Question: i have a problem in certain company in germany. They use proxy in their network and my program cant communicate with server.
IE works with this settings:

It means:
Automatically detect settings
This is the code:
'''
public static bool CompleteValidation(string regKey)
{
string uri = "***";
int c = 1;
if (Counter < 5) c = 6 - Counter;
string response = "";
try
{
System.Net.ServicePointManager.Expect100Continue = false;
HttpWebRequest request = (HttpWebRequest)HttpWebRequest.Create(uri);
request.AllowWriteStreamBuffering = true;
request.Method = "POST";
request.UserAgent = "Mozilla/5.0 (Windows NT 6.1; WOW64; rv:5.0) Gecko/20100101 Firefox/5.0";
request.Accept = "text/html,application/xhtml+xml,application/xml;q=0.9,*/*;q=0.8";
request.Headers.Add(HttpRequestHeader.AcceptLanguage, "pl,en-us;q=0.7,en;q=0.3");
request.Headers.Add(HttpRequestHeader.AcceptEncoding, "gzip, deflate");
request.Headers.Add(HttpRequestHeader.AcceptCharset, "ISO-8859-2,utf-8;q=0.7,*;q=0.7");
request.KeepAlive = true;
//proxy settings
string exepath = Path.GetDirectoryName(Application.ExecutablePath);
string proxySettings = exepath + @"\proxy.ini";
WebProxy wp = new WebProxy();
if (File.Exists(proxySettings)) {
request.Proxy = WebRequest.DefaultWebProxy;
IniFile ini = new IniFile(proxySettings);
string user = ini.IniReadValue("Proxy", "User");
string pass = ini.IniReadValue("Proxy", "Password");
string domain = ini.IniReadValue("Proxy", "Domain");
string ip = ini.IniReadValue("Proxy", "IP");
string port_s = ini.IniReadValue("Proxy", "Port");
int port = 0;
if (!string.IsNullOrEmpty(ip))
{
if (!string.IsNullOrEmpty(port_s))
{
try
{
port = Convert.ToInt32(port_s);
}
catch (Exception e)
{
ErrorLog.AddToLog("Problem with conversion of port:");
ErrorLog.AddToLog(e.Message);
ErrorLog.ShowLogWindow();
}
wp = new WebProxy(ip, port);
} else {
wp = new WebProxy(ip);
}
}
if (string.IsNullOrEmpty(domain))
wp.Credentials = new NetworkCredential(user, pass);
else
wp.Credentials = new NetworkCredential(user, pass, domain);
request.Proxy = wp;
}
string post = "***";
request.ContentLength = post.Length;
request.ContentType = "application/x-www-form-urlencoded";
StreamWriter writer = null;
try
{
writer = new StreamWriter(request.GetRequestStream()); // Here is the WebException thrown
writer.Write(post);
writer.Close();
}
catch (Exception e)
{
ErrorLog.AddToLog("Problem with request sending:");
ErrorLog.AddToLog(e.Message);
ErrorLog.ShowLogWindow();
}
HttpWebResponse Response = null;
try
{
Response = (HttpWebResponse)request.GetResponse();
}
catch (Exception e)
{
ErrorLog.AddToLog("Problem with response:");
ErrorLog.AddToLog(e.Message);
ErrorLog.ShowLogWindow();
}
//Request.Proxy = WebProxy.GetDefaultProxy();
//Request.Proxy.Credentials = CredentialCache.DefaultCredentials;
string sResponseHeader = Response.ContentEncoding; // get response header
if (!string.IsNullOrEmpty(sResponseHeader))
{
if (sResponseHeader.ToLower().Contains("gzip"))
{
byte[] b = DecompressGzip(Response.GetResponseStream());
response = System.Text.Encoding.GetEncoding(Response.ContentEncoding).GetString(b);
}
else if (sResponseHeader.ToLower().Contains("deflate"))
{
byte[] b = DecompressDeflate(Response.GetResponseStream());
response = System.Text.Encoding.GetEncoding(Response.ContentEncoding).GetString(b);
}
}
// uncompressed, standard response
else
{
StreamReader ResponseReader = new StreamReader(Response.GetResponseStream());
response = ResponseReader.ReadToEnd();
ResponseReader.Close();
}
}
catch (Exception e)
{
ErrorLog.AddToLog("Problem with comunication:");
ErrorLog.AddToLog(e.Message);
ErrorLog.ShowLogWindow();
}
if (response == "***")
{
SaveKeyFiles();
WriteRegKey(regKey);
RenewCounter();
return true;
}
else
{
return false;
}
}
'''
My program logs it as:
'''
[09:13:18] Searching for hardware ID
[09:13:56] Problem with response:
[09:13:56] The remote server returned an error: (407) Proxy Authentication Required.
[09:15:04] problem with comunication:
[09:15:04] Object reference not set to an object instance.
'''
If they write user and pass into proxy.ini file, program works. But the problem is they cant do that. And somehow IE works without it. Is there any way to get those settings from IE or system?
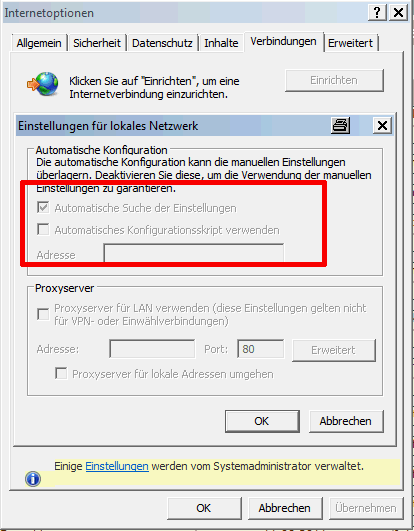
Answer: Use <URL> to return what the system default proxy is.
'''
WebRequest.DefaultProxy = WebRequest.GetSystemWebProxy();
'''
But every <URL> should automatically be filled out with this information by default. For example, the following snippet in a standalone console application should print the correct information on a system with a PAC file configured.
'''
HttpWebRequest myWebRequest=(HttpWebRequest)WebRequest.Create("http://www.microsoft.com");
// Obtain the 'Proxy' of the Default browser.
IWebProxy proxy = myWebRequest.Proxy;
// Print the Proxy Url to the console.
if (proxy != null)
{
Console.WriteLine("Proxy: {0}", proxy.GetProxy(myWebRequest.RequestUri));
}
else
{
Console.WriteLine("Proxy is null; no proxy will be used");
}
'''